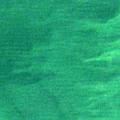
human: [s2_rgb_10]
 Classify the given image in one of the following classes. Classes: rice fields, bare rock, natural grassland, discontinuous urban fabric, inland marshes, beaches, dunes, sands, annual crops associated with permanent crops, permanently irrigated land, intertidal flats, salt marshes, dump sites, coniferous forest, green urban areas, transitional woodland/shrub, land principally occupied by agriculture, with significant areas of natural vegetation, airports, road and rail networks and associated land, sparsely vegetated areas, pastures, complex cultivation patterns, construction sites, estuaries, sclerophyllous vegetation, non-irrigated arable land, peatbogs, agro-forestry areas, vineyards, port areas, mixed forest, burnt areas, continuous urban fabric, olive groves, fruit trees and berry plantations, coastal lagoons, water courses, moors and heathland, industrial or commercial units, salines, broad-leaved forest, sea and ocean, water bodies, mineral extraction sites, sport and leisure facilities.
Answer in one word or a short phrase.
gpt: sea and ocean